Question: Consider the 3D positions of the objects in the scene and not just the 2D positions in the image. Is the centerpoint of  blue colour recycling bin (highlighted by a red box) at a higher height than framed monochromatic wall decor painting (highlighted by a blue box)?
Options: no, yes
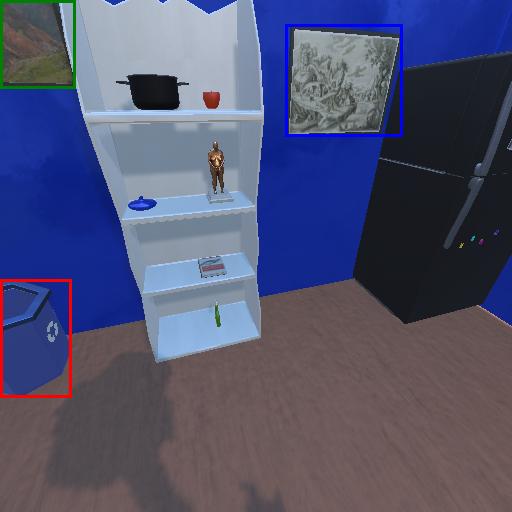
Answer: no